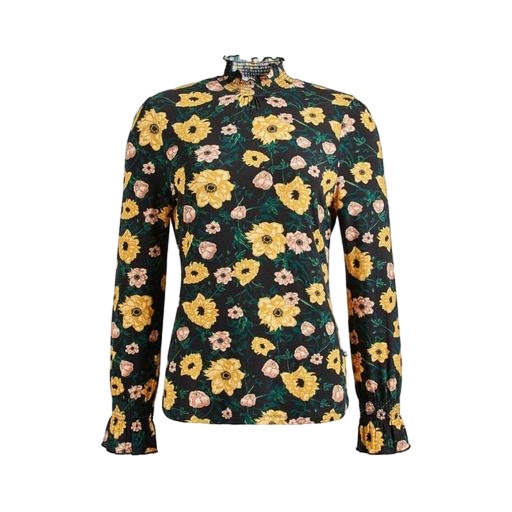
black petite printed mock-neck top only macy, yellow floral-print top, multicolor nly floral print shirt, white background